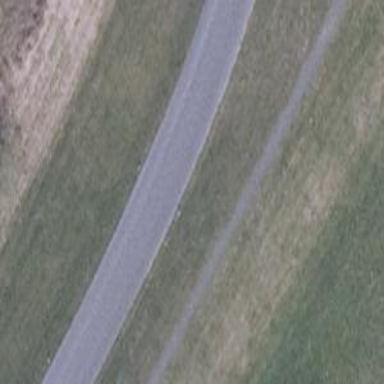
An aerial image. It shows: Secondary road with asphalt surface running alongside dyke embankment.